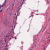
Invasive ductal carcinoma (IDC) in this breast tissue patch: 0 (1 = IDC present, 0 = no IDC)